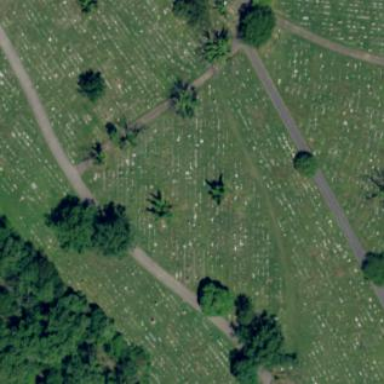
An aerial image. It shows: Sector within cemetery.